Here is a 2-D grayscale rendering of raw bearing vibration samples (signal-to-image). Classify the bearing condition as one of: normal, inner_race, outer_race, ball.
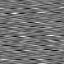
Answer: inner_race